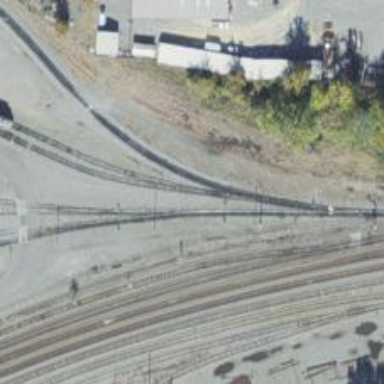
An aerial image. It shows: Railway yard.